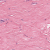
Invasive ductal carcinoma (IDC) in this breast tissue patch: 0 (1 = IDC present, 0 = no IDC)